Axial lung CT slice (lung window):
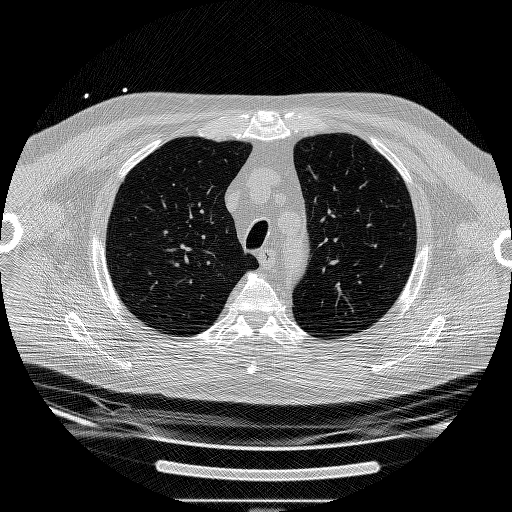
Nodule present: no